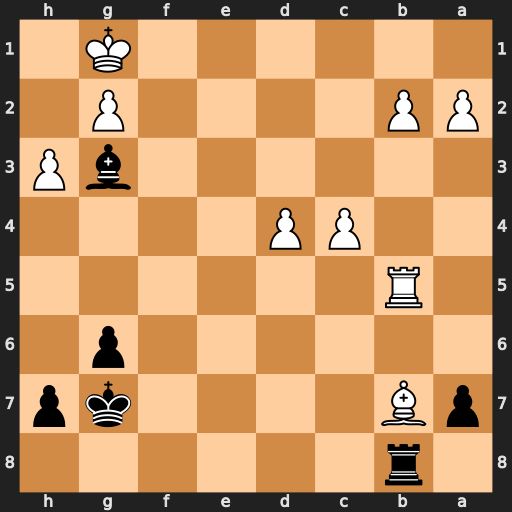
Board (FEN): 1r6/pB4kp/6p1/1R6/2PP4/6bP/PP4P1/6K1
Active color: b
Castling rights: -
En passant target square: -
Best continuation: Re8 Re5 Bxe5 dxe5 Rb8 Bd5 Rxb2